Question: I want to start a service on bluetooth turn on/off. But I am facing some issues. Here are a few things.
Here is the Manifest:
'''
<application android:label="JustAnyLabel">
<receiver android:name=".MyBroadcastReceiver">
<intent-filter>
<action android:name="android.bluetooth.adapter.action.STATE_CHANGED" />
</intent-filter>
</receiver>
</application>
'''
Here is the BroadcastReceiver:
'''
public class MyBroadcastReceiver : BroadcastReceiver
{
private Intent theServiceIntent;
public MyBroadcastReceiver () : base()
{}
public override void OnReceive (Context context, Intent intent)
{
string action = intent.Action;
if (action.Equals (BluetoothAdapter.ActionStateChanged))
{
int state = intent.GetIntExtra (BluetoothAdapter.ExtraState, BluetoothAdapter.Error);
bool bluetoothEnabled = BluetoothAdapter.DefaultAdapter.IsEnabled;
switch (bluetoothEnabled)
{
case false:
if(theServiceIntent != null)
{
context.StopService (theServiceIntent);
theServiceIntent = null;
}
break;
case true:
if(theServiceIntent == null)
{
theServiceIntent = new Intent (context, typeof(TheService));
context.StartService (theServiceIntent);
}
break;
}
}
}
}
'''
And here is the error:

So basically, my class is not being found and I have no idea why.
Any help would be appreciated.
Thanks.
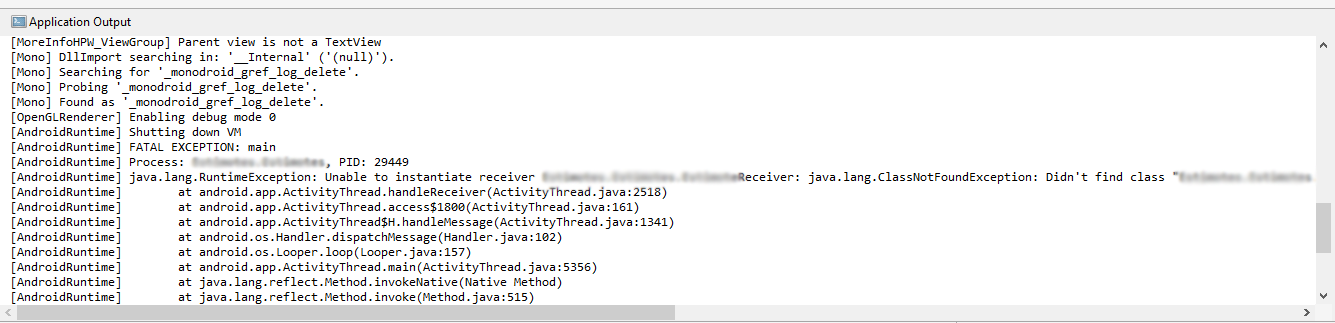
Answer: And here is the solution:
- Don't put receiver tag in manifest if you are working on Xamarin Studio- Make sure the intent you are passing is the right one (for bluetooth toggle => 'android.bluetooth.adapter.action.STATE_CHANGED')- Also, in your 'BroadcastReceiver' class, write annotation '[BroadcastReceiver]' and in 'Service' class, write annotation '[Service]'